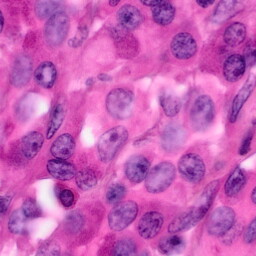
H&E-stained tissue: Pancreatic